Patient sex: M
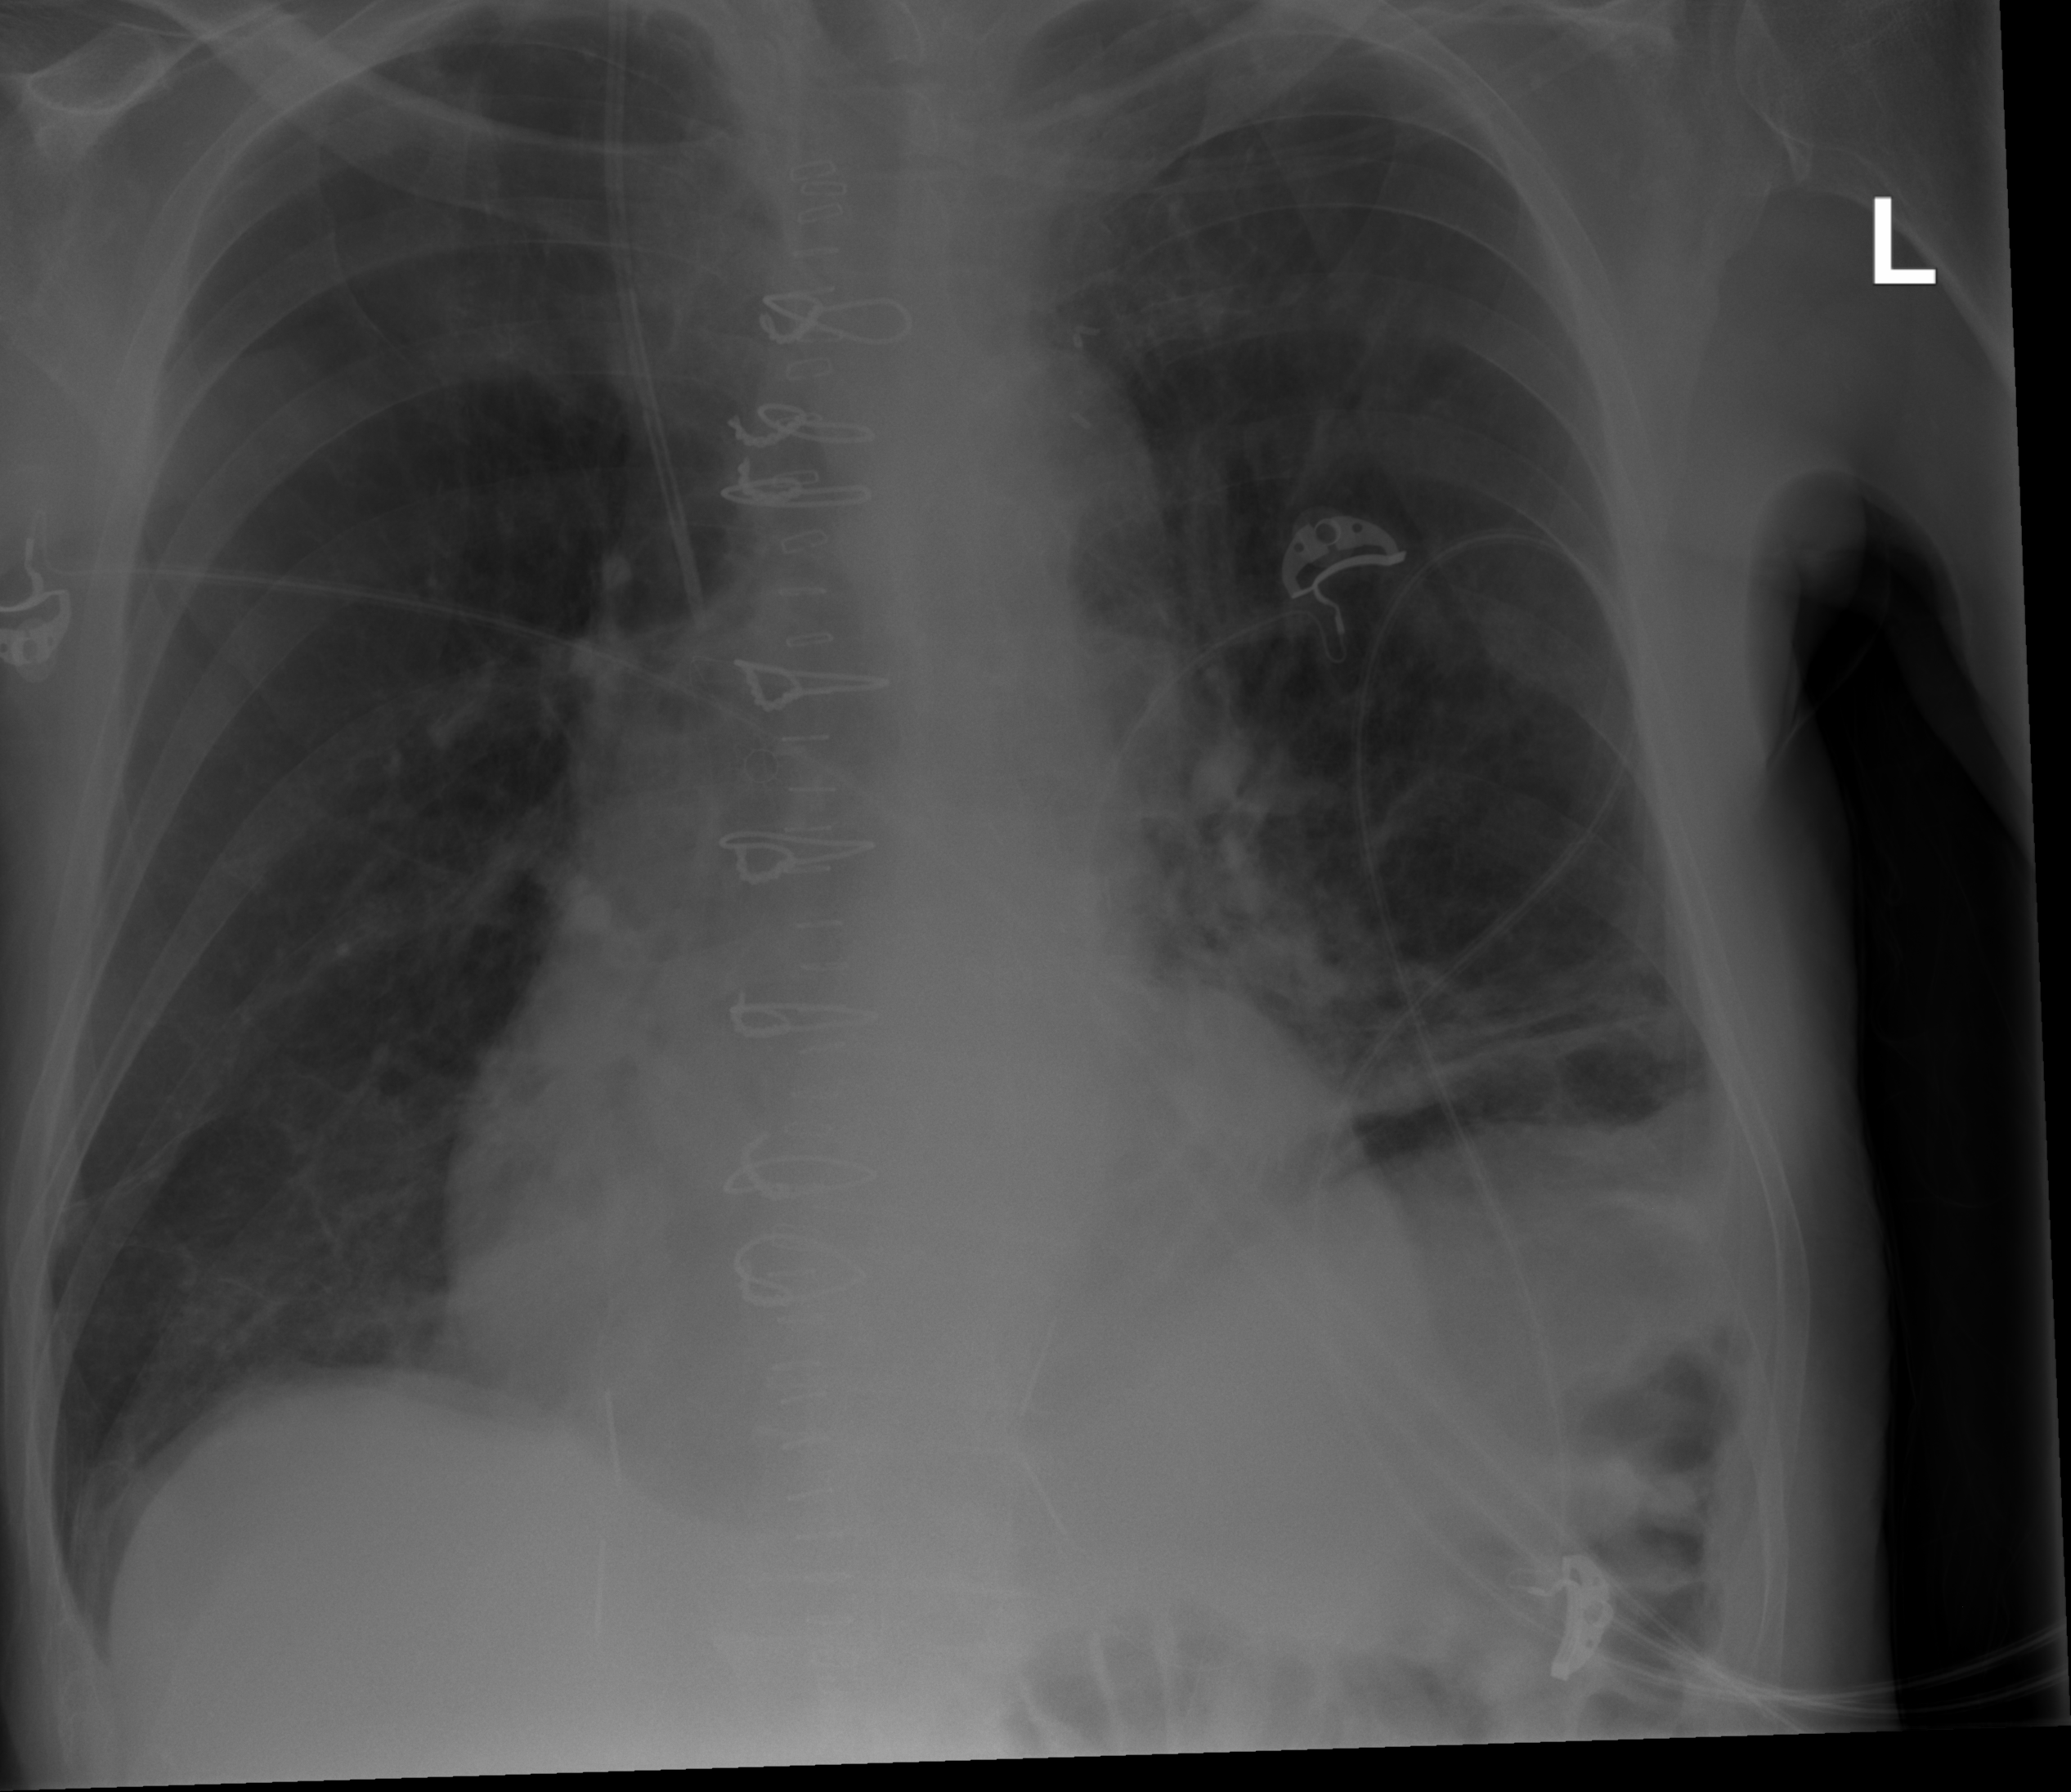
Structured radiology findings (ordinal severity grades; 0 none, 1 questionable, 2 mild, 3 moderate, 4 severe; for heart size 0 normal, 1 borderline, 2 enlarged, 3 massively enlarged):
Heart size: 2
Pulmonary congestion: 0
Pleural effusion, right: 0
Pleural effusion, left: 0
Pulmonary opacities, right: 0
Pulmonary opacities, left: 0
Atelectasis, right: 2
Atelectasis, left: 2